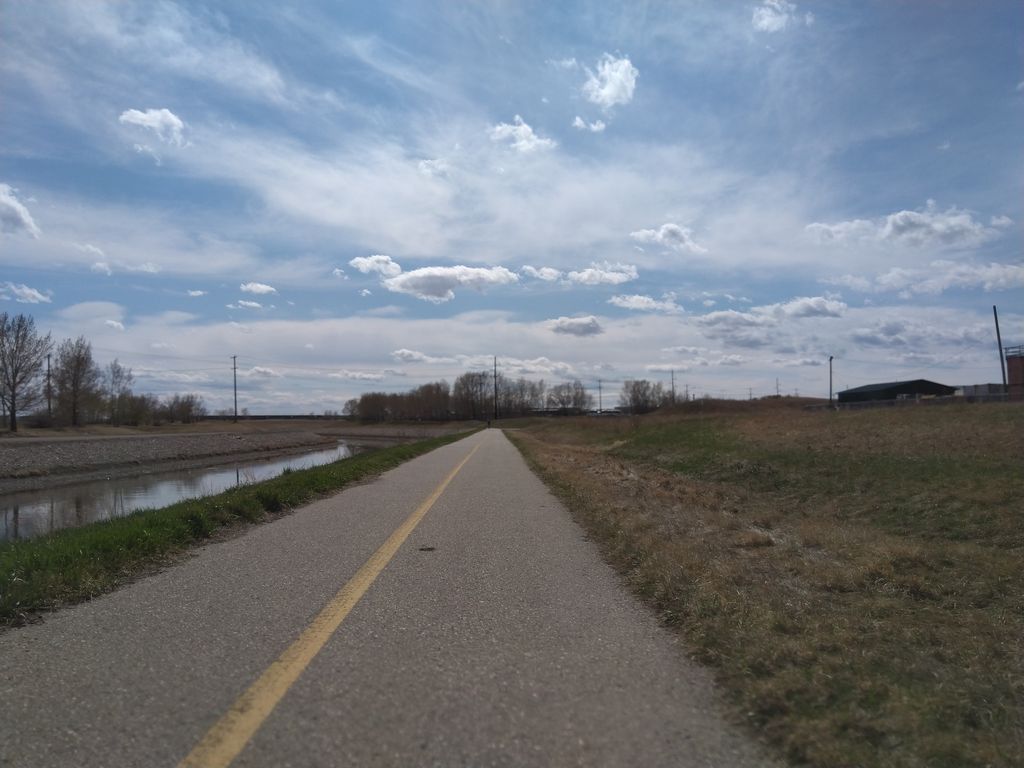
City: calgary